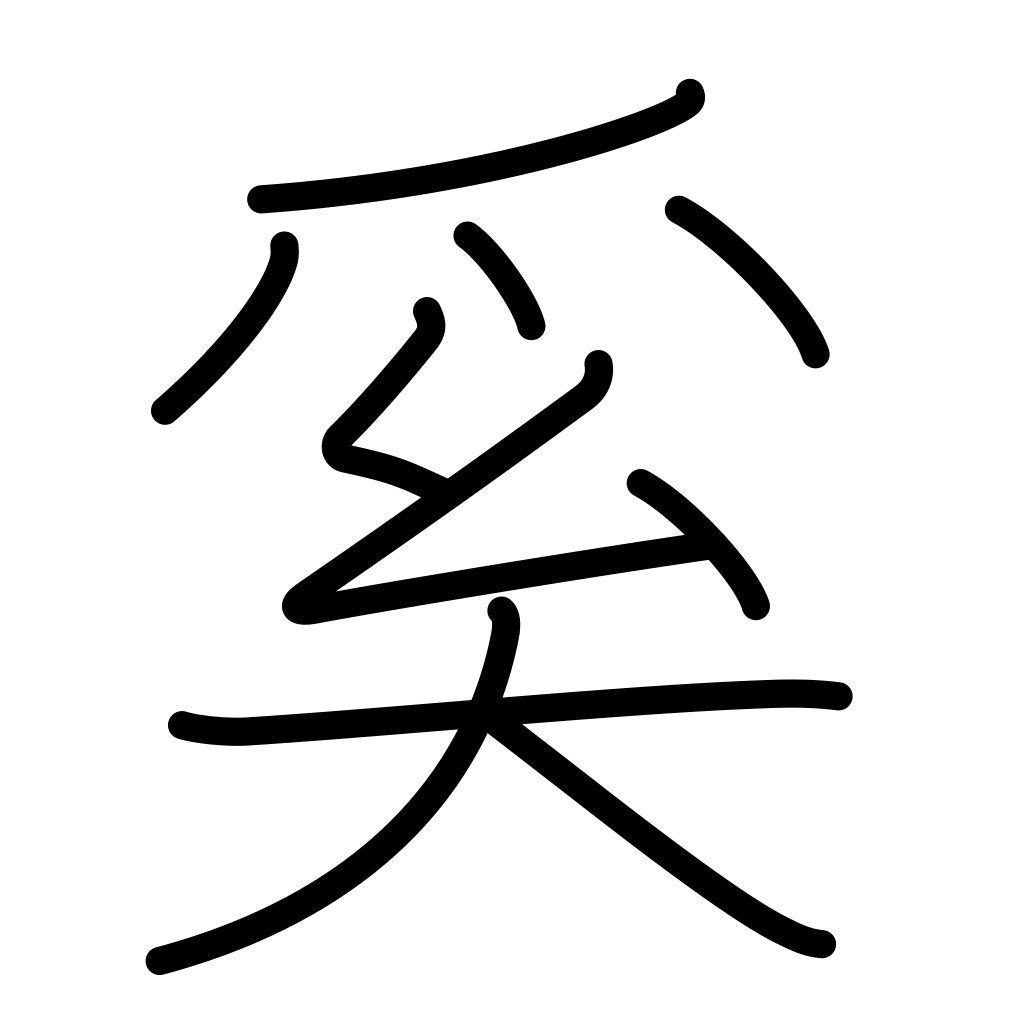
Meaning: servant, what, why